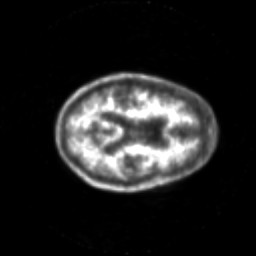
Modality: PET
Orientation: axial
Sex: female
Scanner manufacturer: siemens